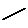
Label: line